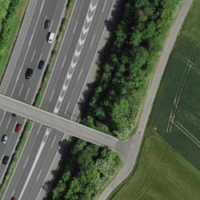
EUNIS habitat code: 57
Species observed at this site:
Corvus corone